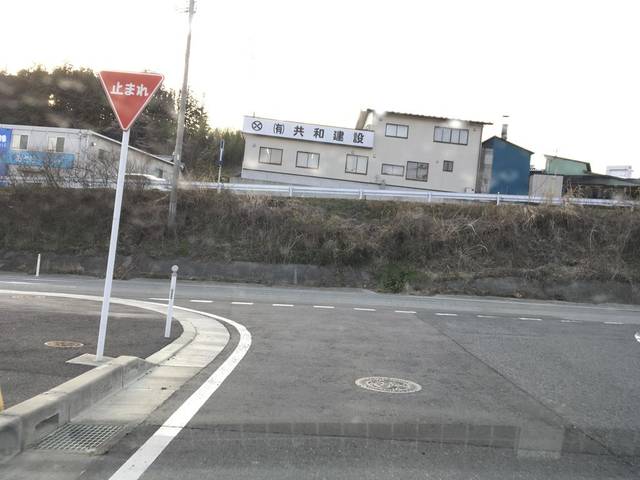
Region: Japan
Coordinates: 39.025, 141.626